Question: So i've been looking into neo4j lately and can't remember the last time i was this excited about something. I just think it's the coolest thing. I still have a lot to learn but...
given something like this:

both me and sam have a birthday. his is oct 18th and mine is oct 12th. How though would I find Sam's birthday? would sam have a relation to that date of "born on" or something like that?
I realize I may not be approaching this modeling the right way and that may be my snag. It's just confusing because EVERYTHING is related one way or another it's hard to determine what, if anything, is actually a unique attribute and what is simply a relation.
if I ask for birthdays, I'd want birthday -> oct 18th -> sam and oct 12 -> me.
if I ask for me i'd want me -> birthday -> oct 12
if I ask for oct 12 i'd want oct 12th -> birthday -> me (i think this is right)
so... hoping to gain some insight on modeling things and how i can tie these things together correctly.
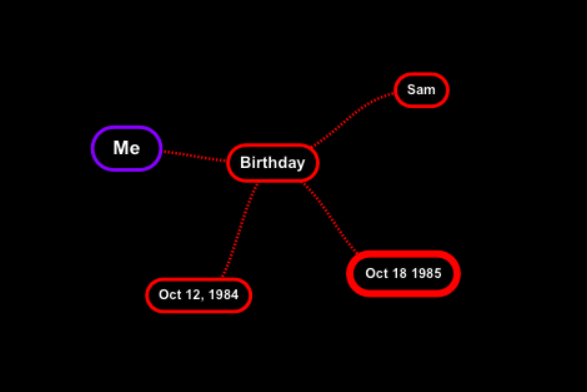
Answer: And you may also be interested in the multilevel index timeline <URL> to help you do things like "find all users who have birthdays in October"- if your use cases involve this sort of querying, that is.